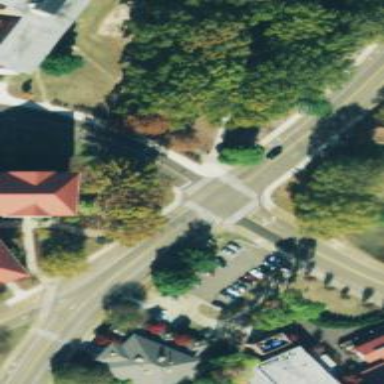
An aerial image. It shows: Zebra crossing on the road.